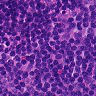
Metastatic tissue present: no